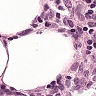
Metastatic tissue present: no